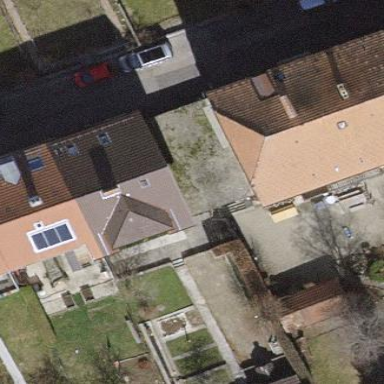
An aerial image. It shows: Garages with flat roofs.